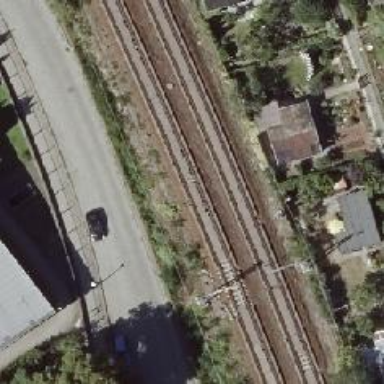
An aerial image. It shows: Railway signal.